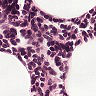
Metastatic tissue present: no